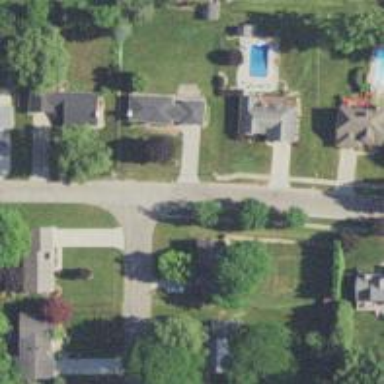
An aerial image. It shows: Driveway.